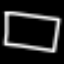
Label: square